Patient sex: M
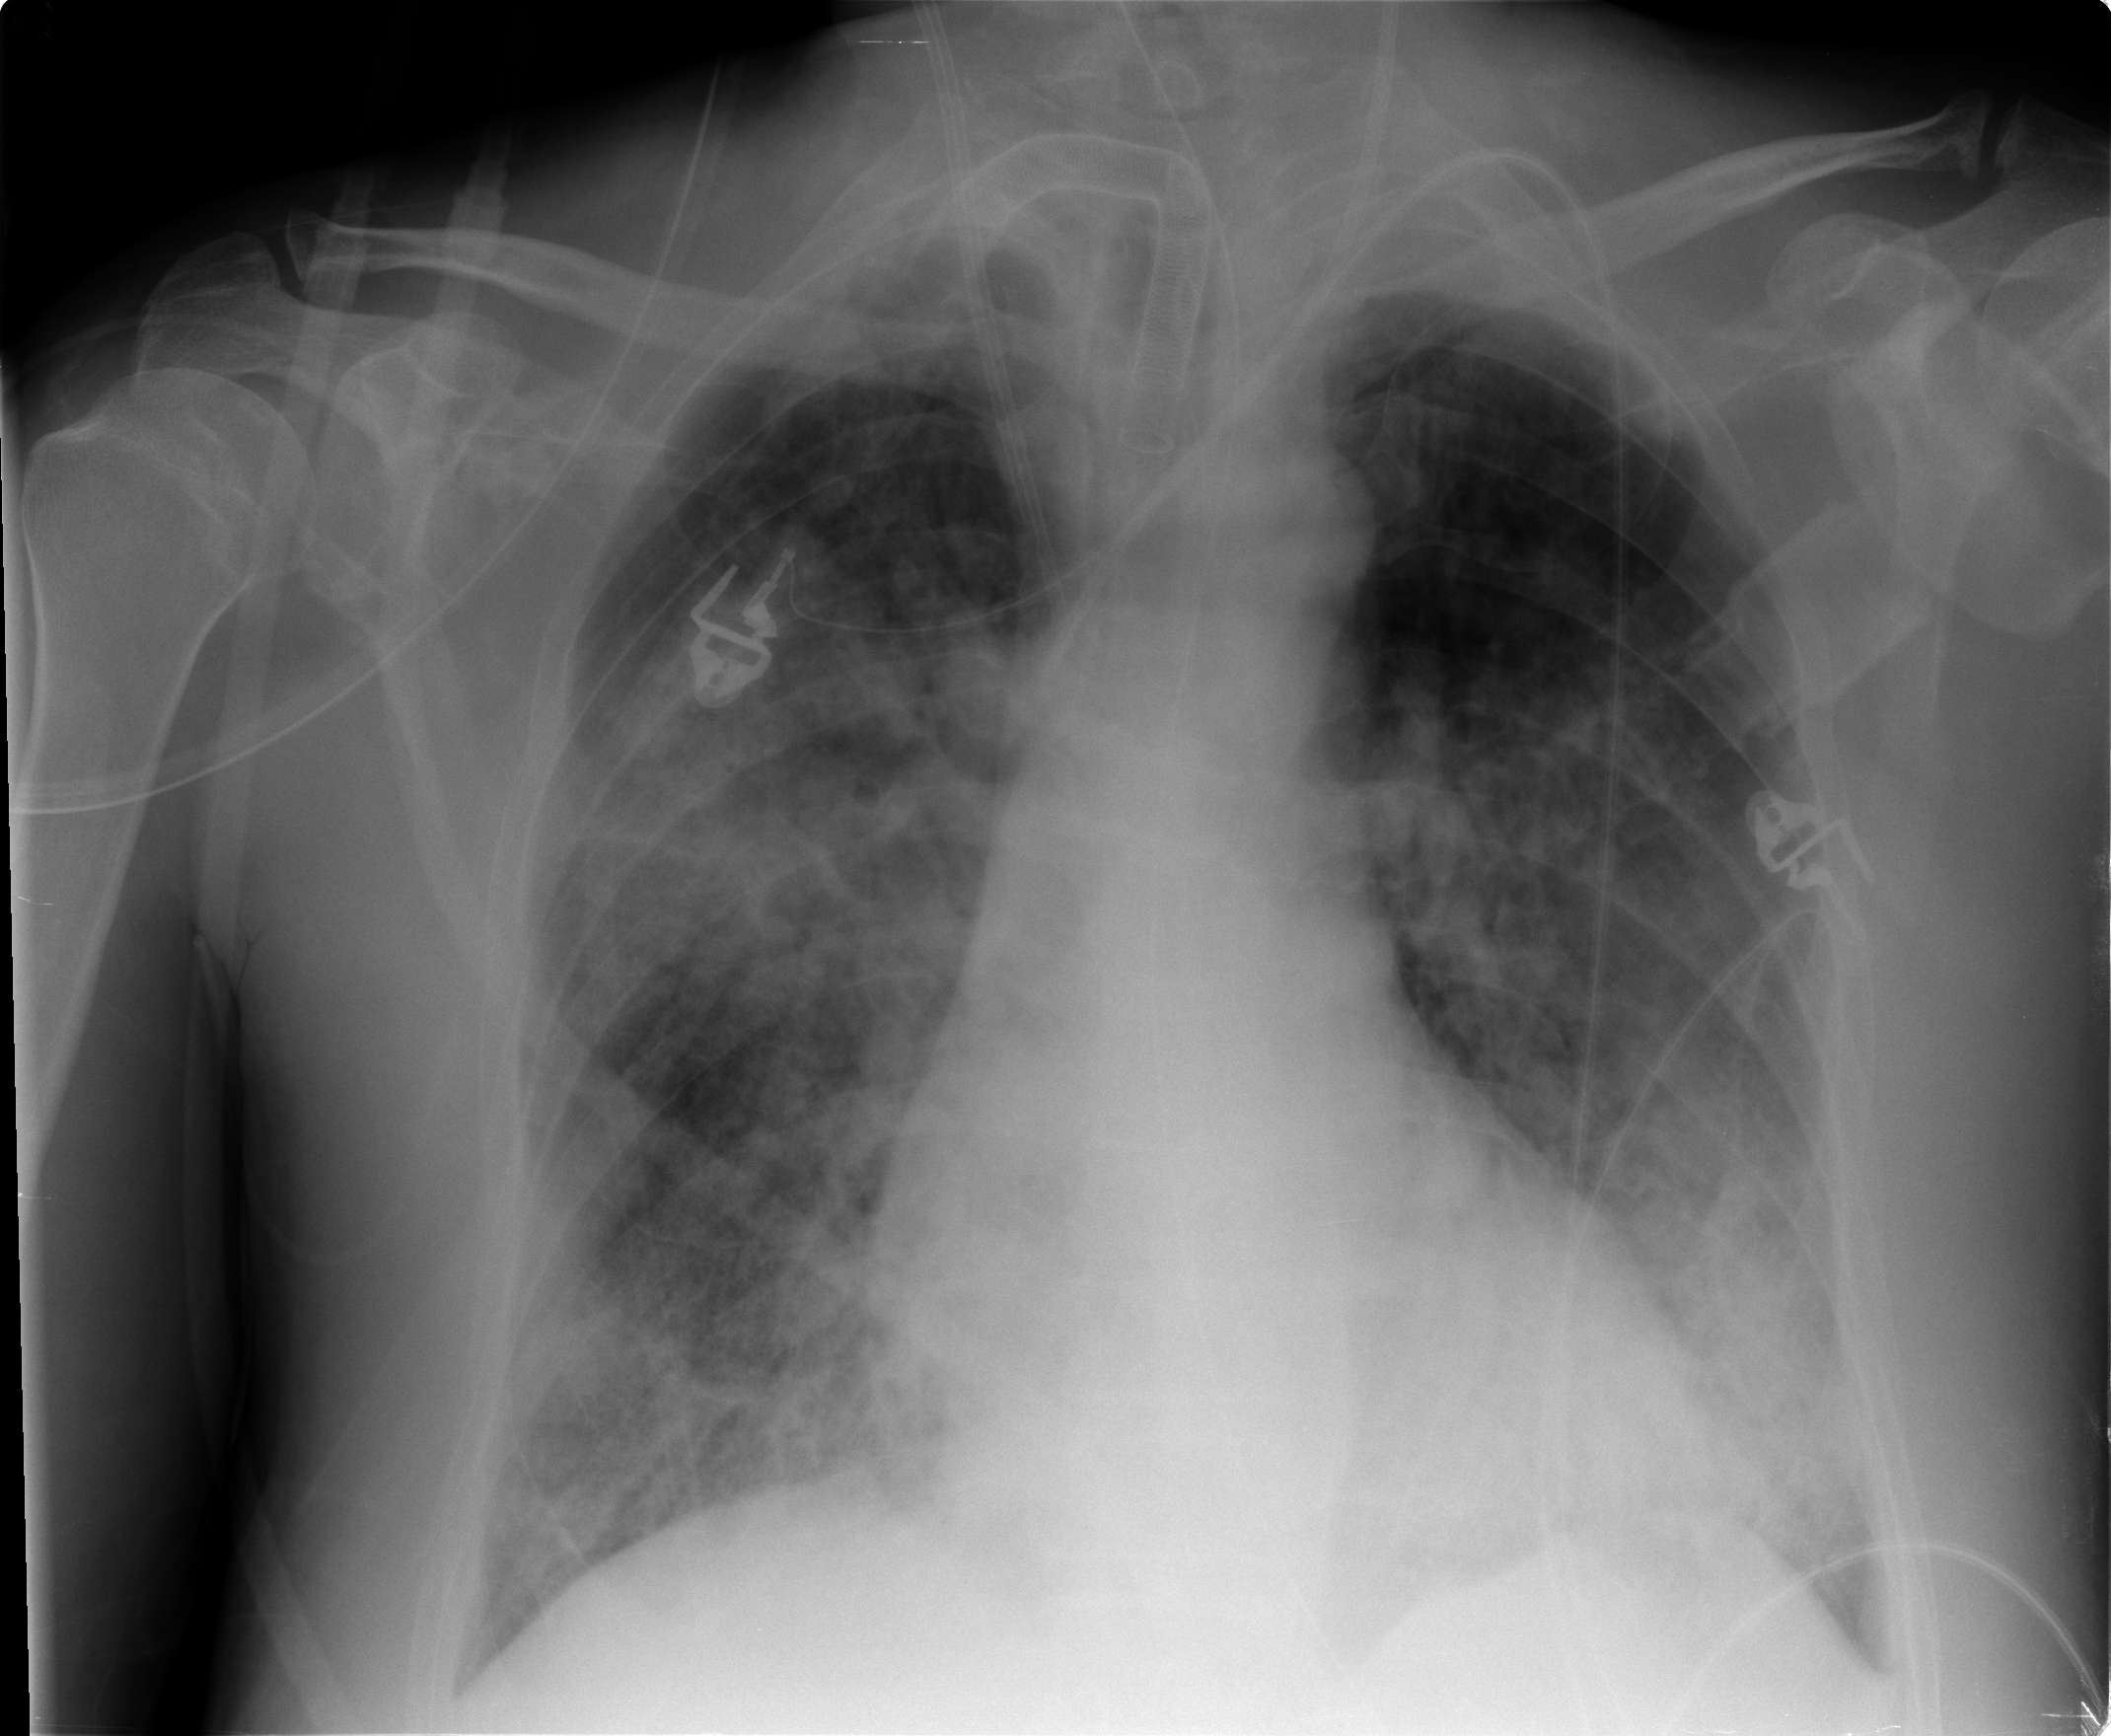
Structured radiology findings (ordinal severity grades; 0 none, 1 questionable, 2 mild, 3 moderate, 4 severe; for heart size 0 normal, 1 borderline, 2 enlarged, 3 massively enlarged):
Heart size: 0
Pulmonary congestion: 2
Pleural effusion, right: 0
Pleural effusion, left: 2
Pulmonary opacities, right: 4
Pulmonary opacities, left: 4
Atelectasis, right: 2
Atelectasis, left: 2